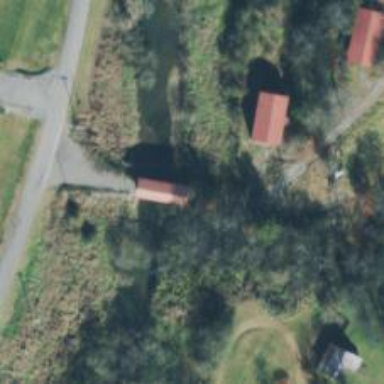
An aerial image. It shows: Covered bridge on residential road.